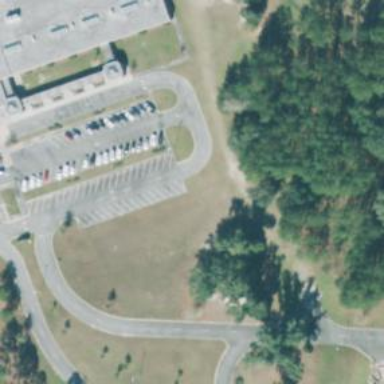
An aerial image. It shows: Parking space.